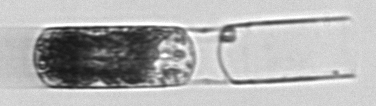
Label: Hemiaulus